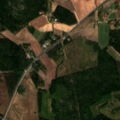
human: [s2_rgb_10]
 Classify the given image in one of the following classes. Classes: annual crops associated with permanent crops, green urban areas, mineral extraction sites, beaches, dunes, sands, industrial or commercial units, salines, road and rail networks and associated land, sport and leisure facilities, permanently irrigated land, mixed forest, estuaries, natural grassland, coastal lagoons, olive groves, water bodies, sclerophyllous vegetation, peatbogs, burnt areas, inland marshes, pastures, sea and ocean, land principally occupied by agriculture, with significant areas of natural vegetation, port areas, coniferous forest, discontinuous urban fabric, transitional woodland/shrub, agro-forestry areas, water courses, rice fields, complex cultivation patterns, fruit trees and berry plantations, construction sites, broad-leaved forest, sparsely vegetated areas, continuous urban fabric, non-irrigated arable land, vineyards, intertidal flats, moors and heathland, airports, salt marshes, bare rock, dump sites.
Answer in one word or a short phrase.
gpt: non-irrigated arable land, coniferous forest, mixed forest